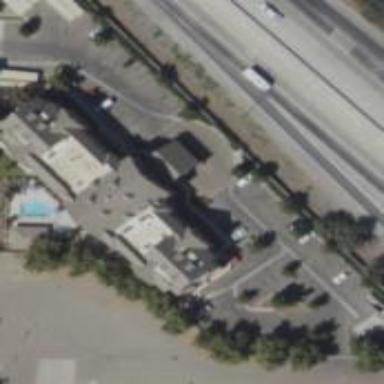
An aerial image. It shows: Hotel building.